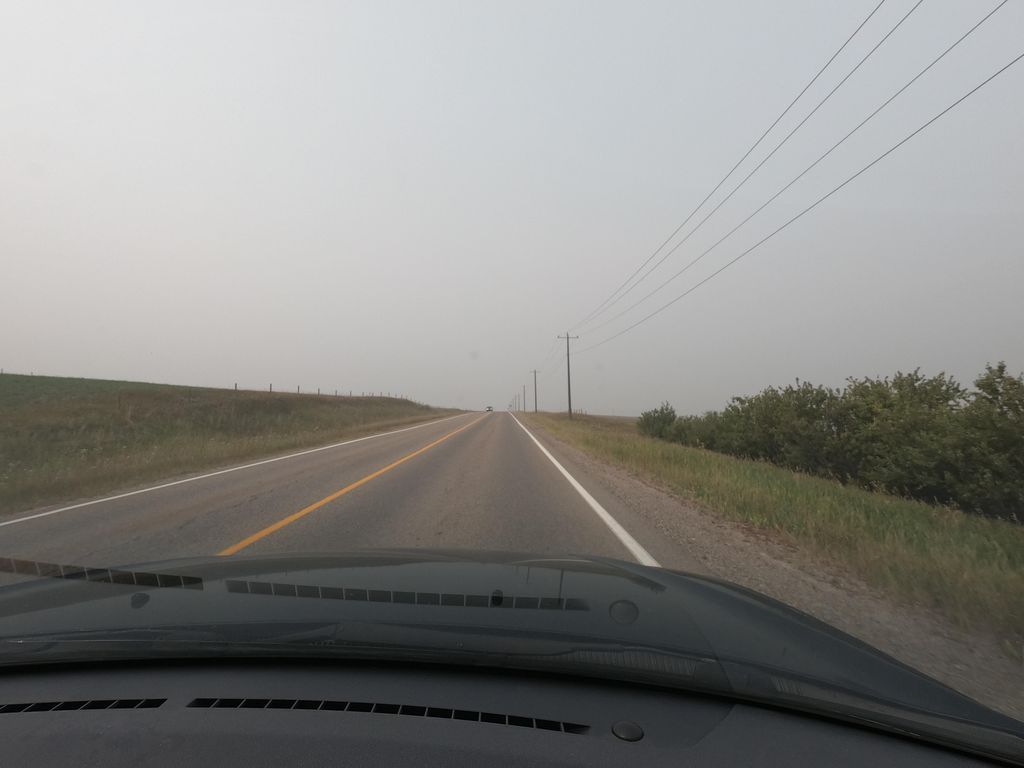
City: calgary